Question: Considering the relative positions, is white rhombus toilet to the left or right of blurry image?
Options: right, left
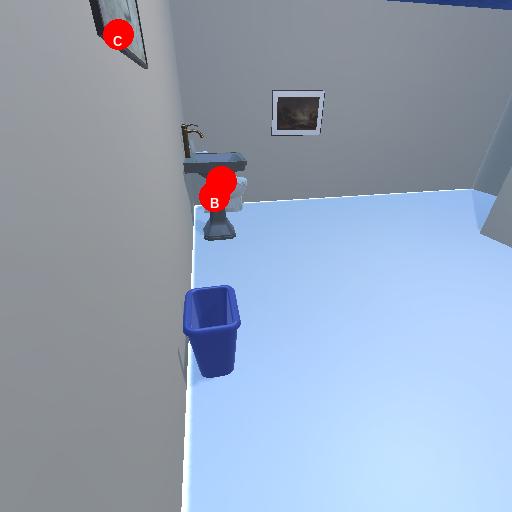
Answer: right